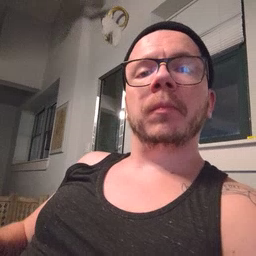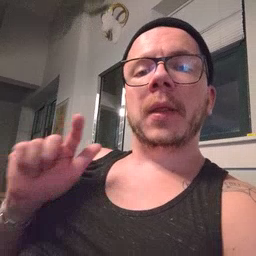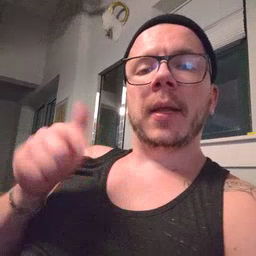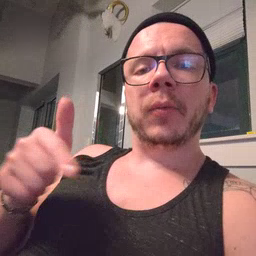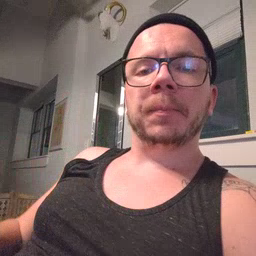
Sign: later